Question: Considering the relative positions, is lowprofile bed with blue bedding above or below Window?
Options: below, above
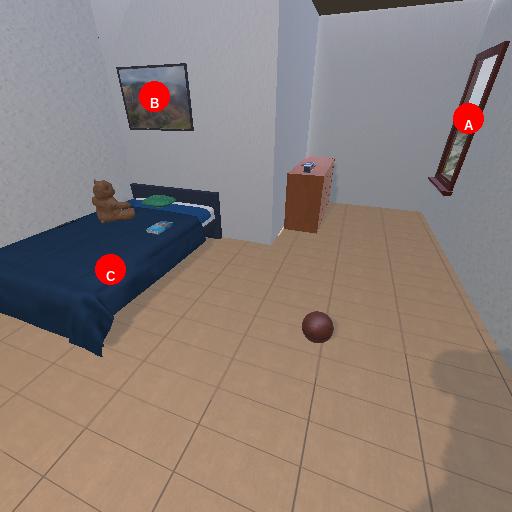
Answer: below